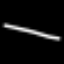
Label: line